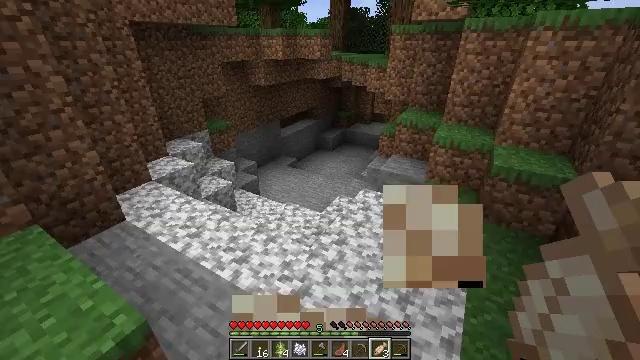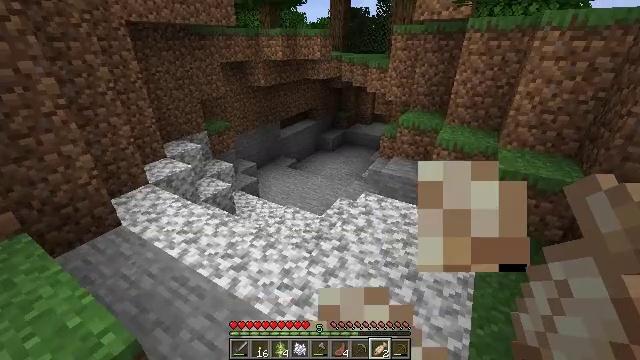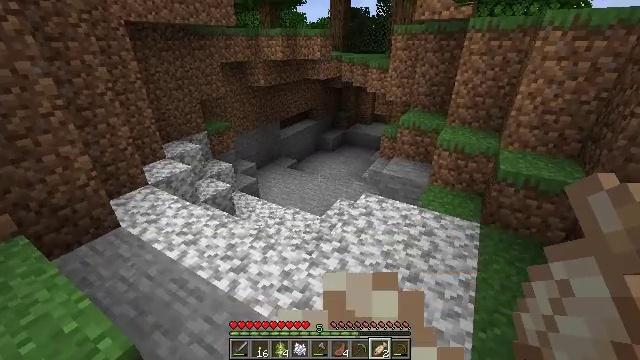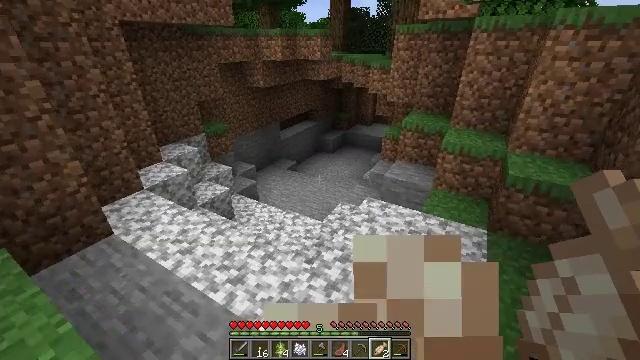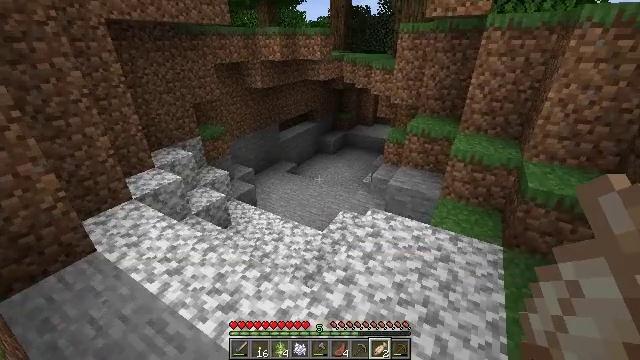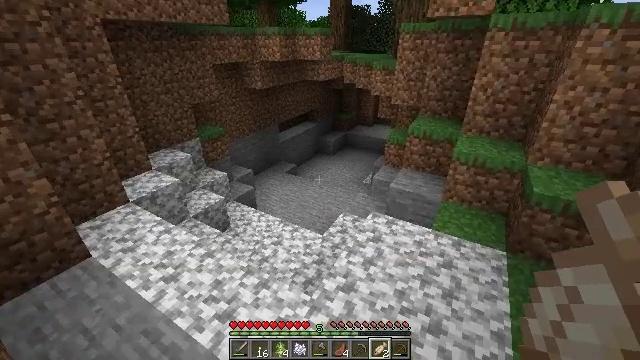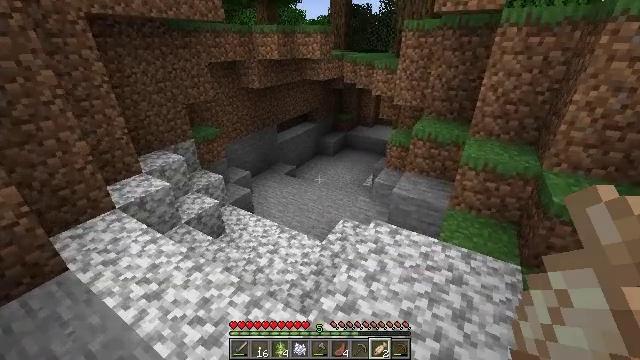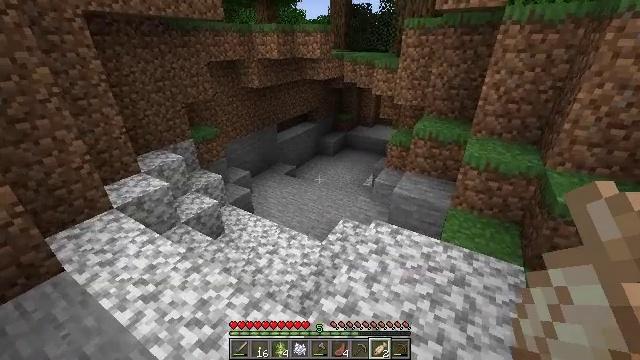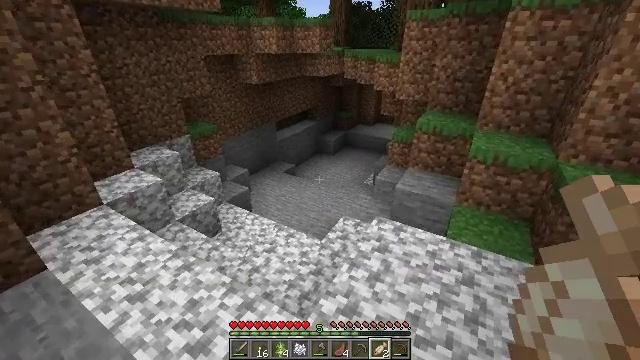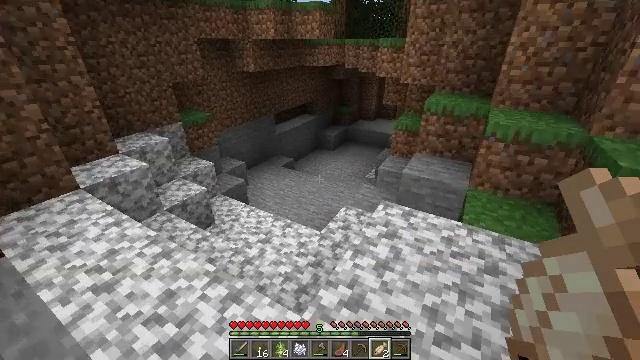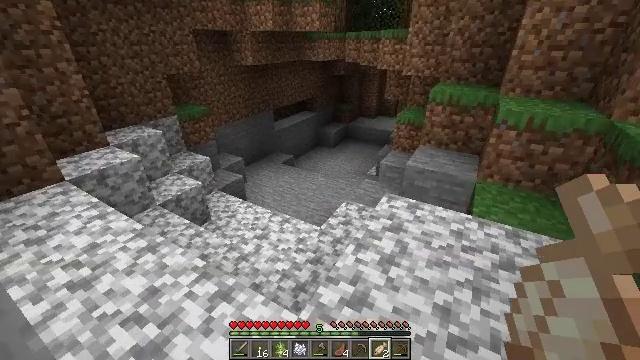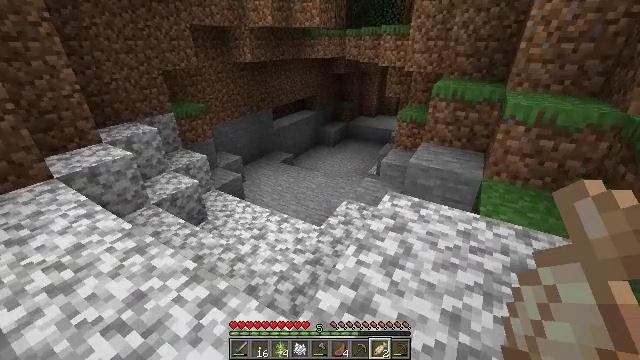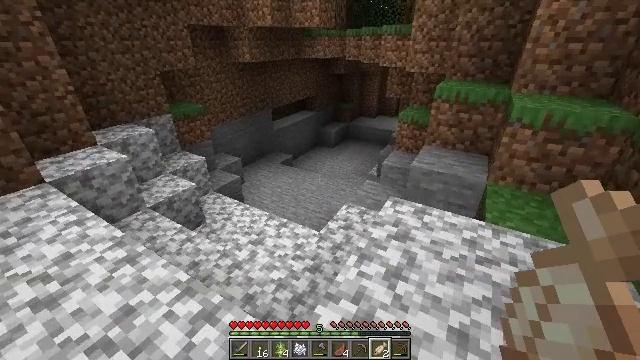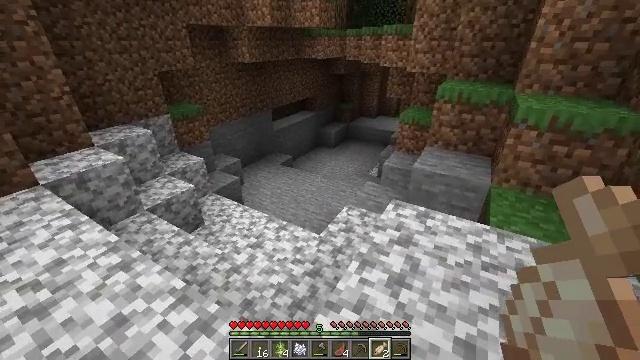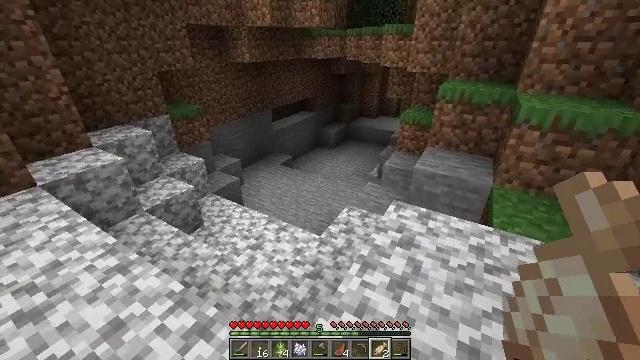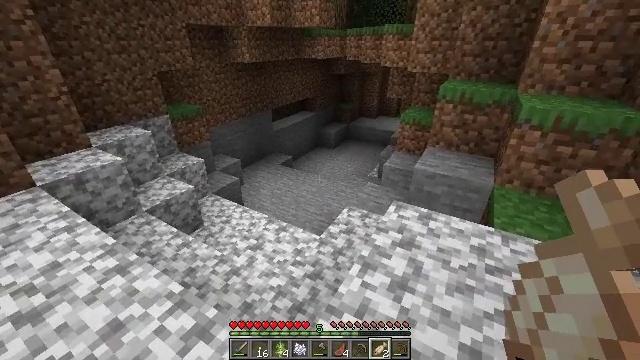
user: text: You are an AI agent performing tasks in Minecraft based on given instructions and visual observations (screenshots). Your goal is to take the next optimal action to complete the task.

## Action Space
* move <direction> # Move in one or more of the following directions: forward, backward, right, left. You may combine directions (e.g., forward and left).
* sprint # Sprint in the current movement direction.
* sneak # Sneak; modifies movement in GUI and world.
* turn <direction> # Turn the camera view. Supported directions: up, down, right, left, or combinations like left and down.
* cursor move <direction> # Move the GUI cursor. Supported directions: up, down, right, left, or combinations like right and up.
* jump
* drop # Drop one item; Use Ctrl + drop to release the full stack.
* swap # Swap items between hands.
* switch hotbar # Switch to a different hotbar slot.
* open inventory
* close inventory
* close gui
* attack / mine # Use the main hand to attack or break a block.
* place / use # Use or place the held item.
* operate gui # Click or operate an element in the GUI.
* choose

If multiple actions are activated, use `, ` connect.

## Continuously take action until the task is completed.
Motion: motion action
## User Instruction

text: Interact with the furnace to craft cooked cod.
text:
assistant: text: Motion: move forward, use / place
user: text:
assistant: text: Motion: move forward, use / place
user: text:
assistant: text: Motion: move forward, use / place
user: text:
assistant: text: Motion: move forward, use / place
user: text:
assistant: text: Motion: move forward, use / place
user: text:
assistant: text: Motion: move forward
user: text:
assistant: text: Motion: move forward
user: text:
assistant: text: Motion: move forward
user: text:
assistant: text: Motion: move forward
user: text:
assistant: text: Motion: move forward
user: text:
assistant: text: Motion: no_op
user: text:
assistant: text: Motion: no_op
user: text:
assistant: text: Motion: no_op
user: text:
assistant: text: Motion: no_op
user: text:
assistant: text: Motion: no_op
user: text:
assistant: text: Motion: no_op
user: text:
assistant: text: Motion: no_op
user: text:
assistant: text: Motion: move forward
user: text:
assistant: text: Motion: move forward
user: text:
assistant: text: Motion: move forward
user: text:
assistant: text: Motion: no_op
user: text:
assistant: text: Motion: move forward
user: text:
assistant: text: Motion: move forward
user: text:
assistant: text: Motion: move forward
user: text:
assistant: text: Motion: move forward
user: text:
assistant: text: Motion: move forward
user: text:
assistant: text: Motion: move forward
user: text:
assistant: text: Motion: move forward
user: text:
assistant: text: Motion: move forward
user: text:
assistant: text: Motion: move forward